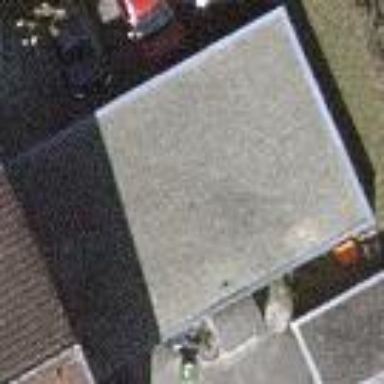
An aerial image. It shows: Garage.